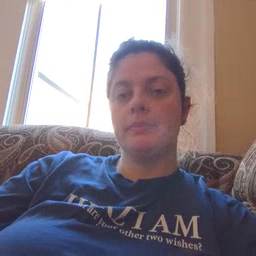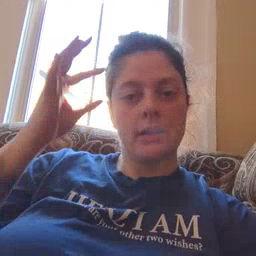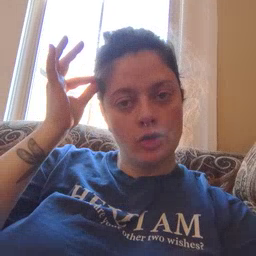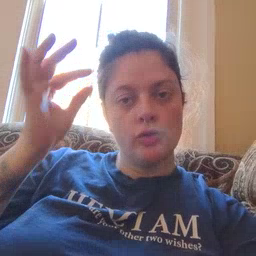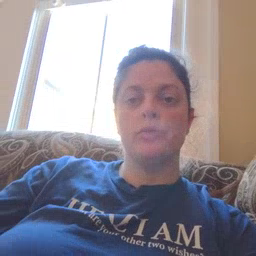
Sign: hair